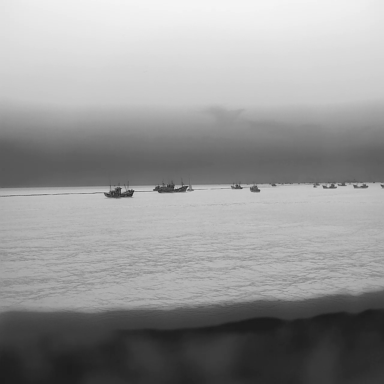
There are 12 objects shown in the infrared image, including two sailboats, and ten bulk_carriers.